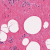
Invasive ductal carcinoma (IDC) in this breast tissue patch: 0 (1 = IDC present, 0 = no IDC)